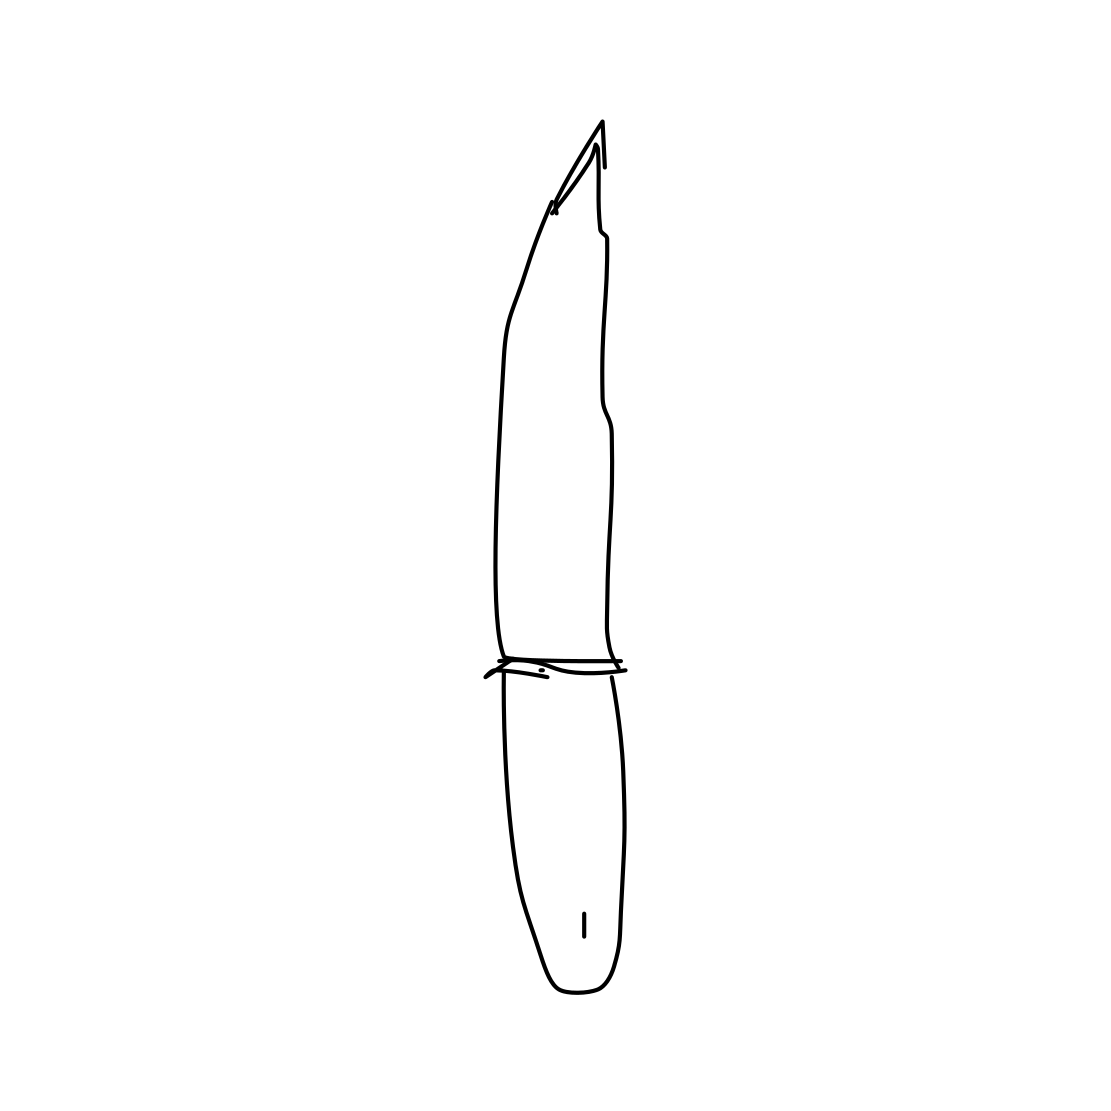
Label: knife